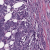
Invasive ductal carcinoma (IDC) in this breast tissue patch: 1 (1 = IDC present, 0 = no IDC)